【题型】解答题　【知识点】平面几何　【难度】easy
如图, 圆心角 $\angle AOD = \angle BOC = 90^\circ$。

(1) 判断 $\angle AOC$ 和 $\angle BOD$ 的数量关系, 并说明理由；

(2) 若 $\angle COD = 30^\circ$, 求 $\angle AOB$ 的度数。

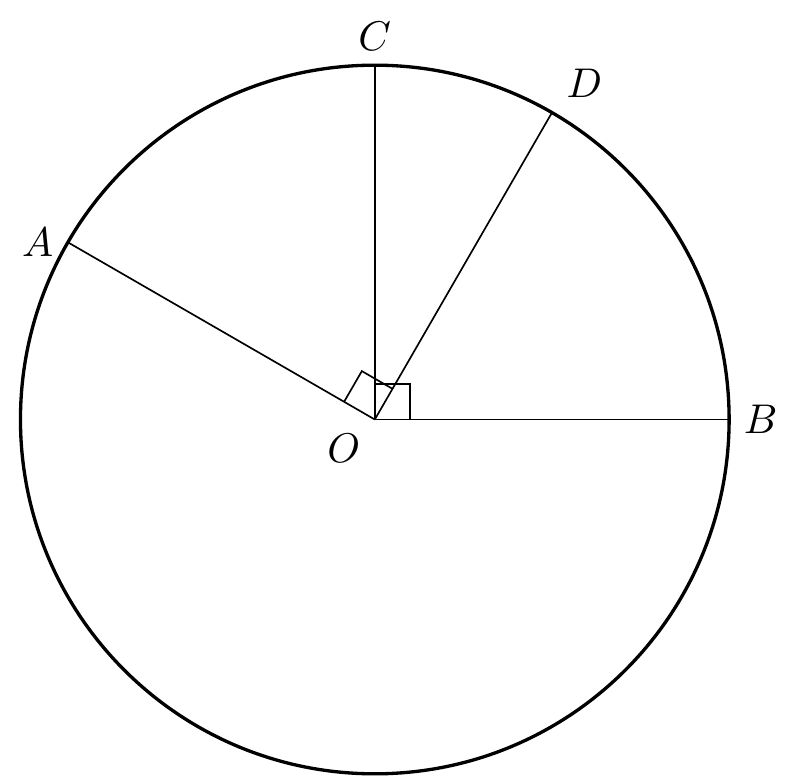
【解答】
解：(1) $\angle AOC = \angle BOD$；

$\because$ $\angle AOD = \angle AOC + \angle COD$, $\angle BOC = \angle BOD + \angle COD$, $\angle AOD = \angle BOC = 90^\circ$,

$\therefore$ $\angle AOC = \angle BOD$；

(2) $\because$ $\angle AOD = \angle AOC + \angle COD$, $\angle BOC = \angle BOD + \angle COD$, $\angle AOD = \angle BOC = 90^\circ$,

$\angle COD = 30^\circ$,

$\therefore$ $\angle AOC = \angle BOD = 60^\circ$,

$\therefore$ $\angle AOB = \angle AOC + \angle COD + \angle BOD = 60^\circ + 30^\circ + 60^\circ = 150^\circ$。